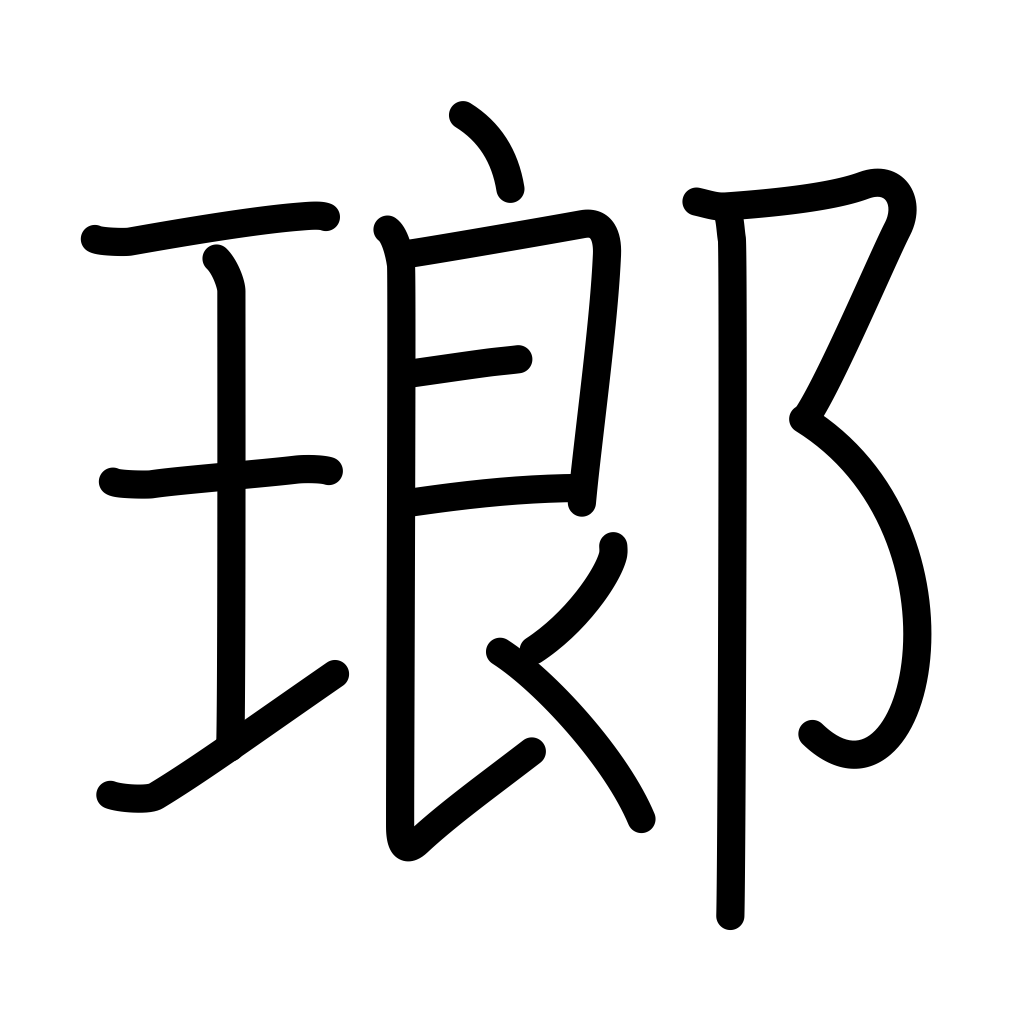
Meaning: precious stone